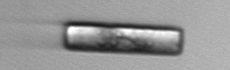
Label: Guinardia_delicatula